Current action and preconditions to check: trajectory_clear

Your task: For each precondition in the list above, predict whether it will hold at this action.

Consider the current scene as observed from the mobile robot's camera, and analyze the predicted future states of all dynamic agents (e.g., people, animals, vehicles, or any moving entities) within the NEXT SECOND.

IMPORTANT: Only answer "very likely" if you are absolutely certain—based on strong, clear evidence—that a dynamic agent will violate the precondition in the predicted future state. Do NOT answer "very likely" for unlikely, ambiguous, or low-probability risks.

Ask yourself for each precondition: Is there a high probability, with clear and convincing evidence, that the predicted future states of any dynamic agent will interfere with the predicted future state of the currently executing action within the NEXT SECOND, causing that precondition to fail?

Assess the risk level based on these predictions. Use "likely" or "very likely" if motions create a clear risk of interference.

Use "neutral" or "improbable" if agents are nearby but their predicted paths are clearly diverging or non-conflicting.

Failure Risk Categories: "very improbable", "improbable", "neutral", "likely", "very likely"

Answer Format: Output ONLY the probability_of_failure value from these categories: "very improbable", "improbable", "neutral", "likely", "very likely"

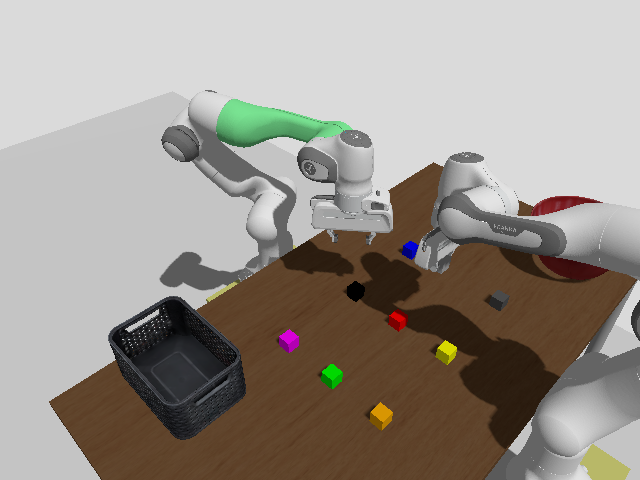

Answer: improbable